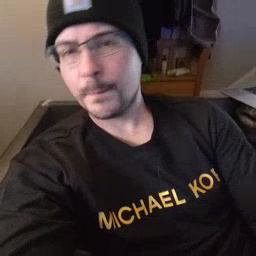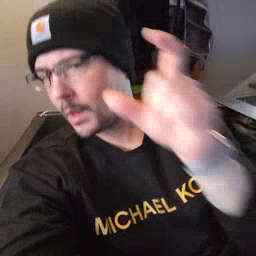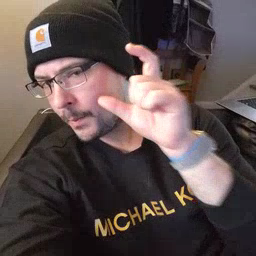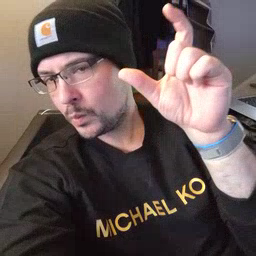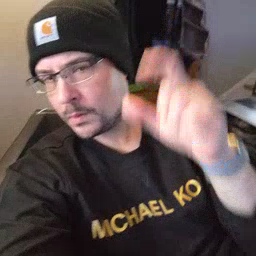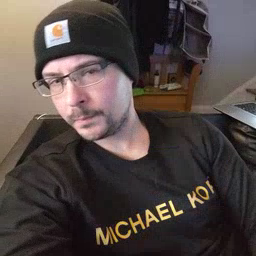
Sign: moon